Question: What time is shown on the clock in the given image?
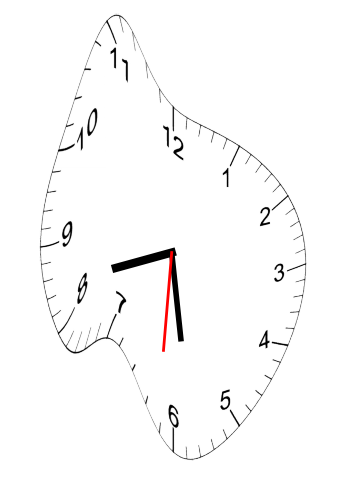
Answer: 08:28:31